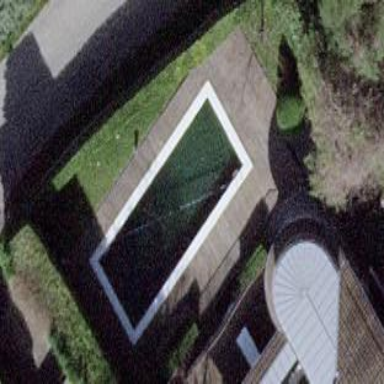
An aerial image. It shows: Swimming pool located in leisure land.